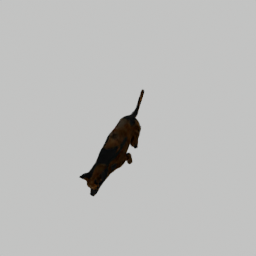
Label: animals